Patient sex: M
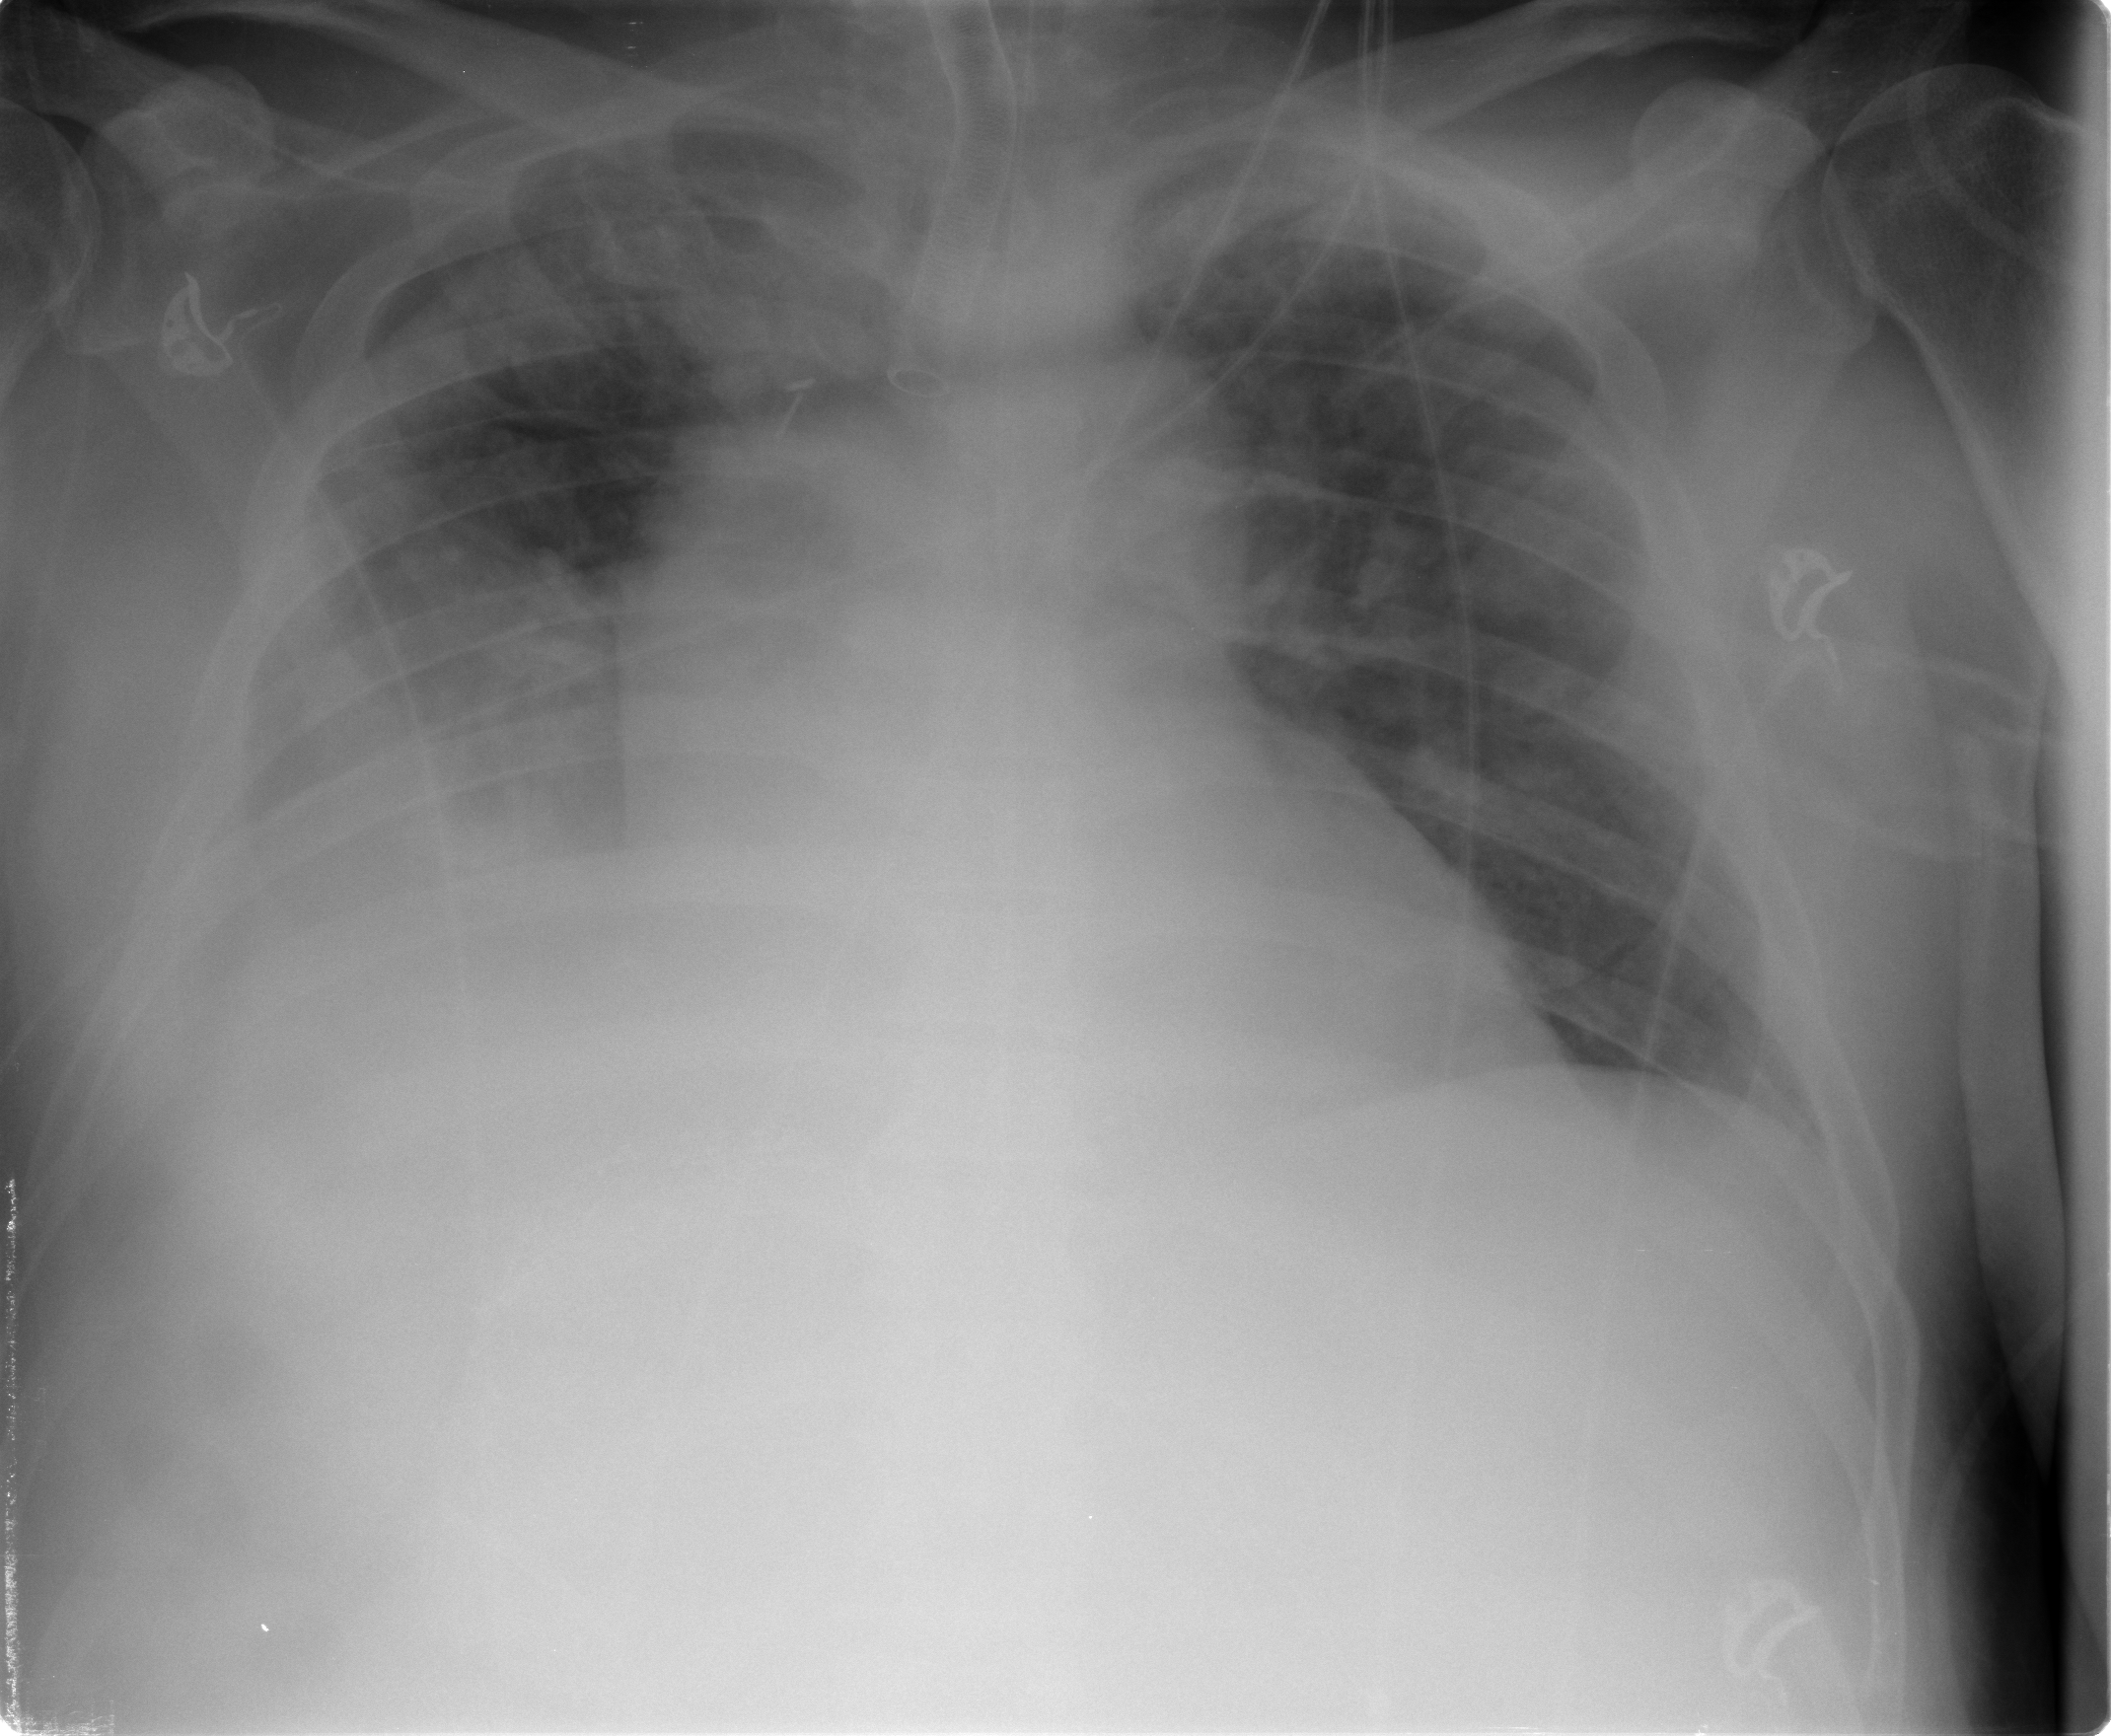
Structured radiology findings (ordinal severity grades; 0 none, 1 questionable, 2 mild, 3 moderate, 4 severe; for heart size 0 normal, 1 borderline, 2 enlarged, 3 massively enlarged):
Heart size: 2
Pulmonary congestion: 3
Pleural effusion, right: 3
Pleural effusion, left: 0
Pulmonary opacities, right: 3
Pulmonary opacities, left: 3
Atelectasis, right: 2
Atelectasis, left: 2